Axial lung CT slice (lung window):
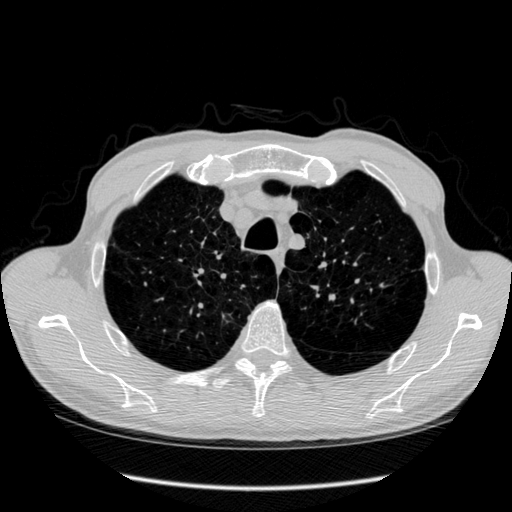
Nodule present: no